Field crop: maize
Growth stage: 1
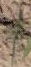
Species: salsola